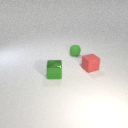
small green rubber sphere behind small red rubber cube